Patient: sex M, age 26
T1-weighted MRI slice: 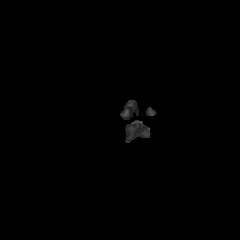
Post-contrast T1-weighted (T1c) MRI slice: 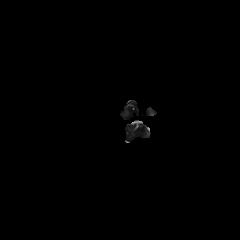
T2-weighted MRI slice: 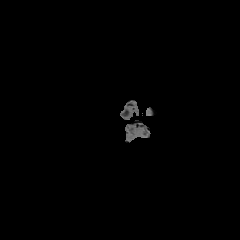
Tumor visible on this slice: no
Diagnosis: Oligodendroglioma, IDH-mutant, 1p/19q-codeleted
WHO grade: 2